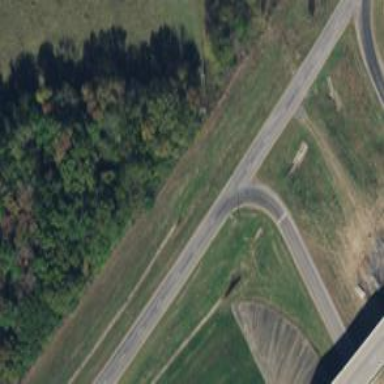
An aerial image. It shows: Asphalt road of tertiary classification with frontage road.